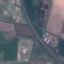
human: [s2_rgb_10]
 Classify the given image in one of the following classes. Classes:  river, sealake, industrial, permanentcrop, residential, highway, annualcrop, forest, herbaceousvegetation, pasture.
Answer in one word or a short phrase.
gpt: Highway